Interaction volume radius: 10 \u00c5
Interaction volume height: 25 \u00c5
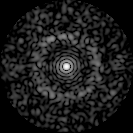
Disorder parameter: 0.8217